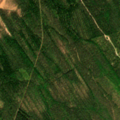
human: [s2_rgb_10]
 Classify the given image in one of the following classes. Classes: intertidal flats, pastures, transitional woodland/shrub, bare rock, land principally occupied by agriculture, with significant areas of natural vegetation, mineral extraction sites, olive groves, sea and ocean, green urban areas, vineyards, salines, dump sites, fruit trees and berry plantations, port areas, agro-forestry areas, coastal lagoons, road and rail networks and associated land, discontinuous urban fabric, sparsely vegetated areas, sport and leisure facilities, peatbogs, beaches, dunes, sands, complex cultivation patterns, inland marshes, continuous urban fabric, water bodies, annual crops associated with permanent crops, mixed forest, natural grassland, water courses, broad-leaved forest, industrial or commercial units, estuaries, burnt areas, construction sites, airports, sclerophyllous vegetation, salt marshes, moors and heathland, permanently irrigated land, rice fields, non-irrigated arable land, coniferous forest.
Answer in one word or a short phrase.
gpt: coniferous forest